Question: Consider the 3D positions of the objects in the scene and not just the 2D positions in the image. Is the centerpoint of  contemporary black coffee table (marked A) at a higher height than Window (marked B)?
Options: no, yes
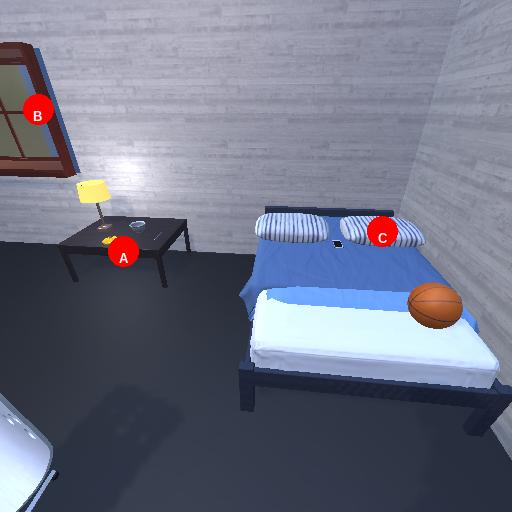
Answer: no